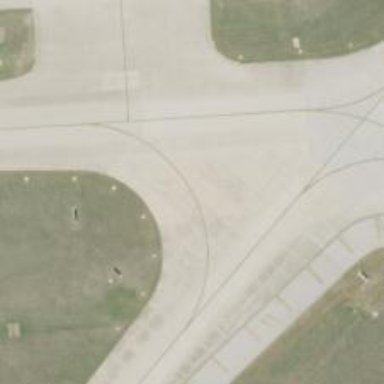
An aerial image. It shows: View of taxiway at the airport.